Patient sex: M
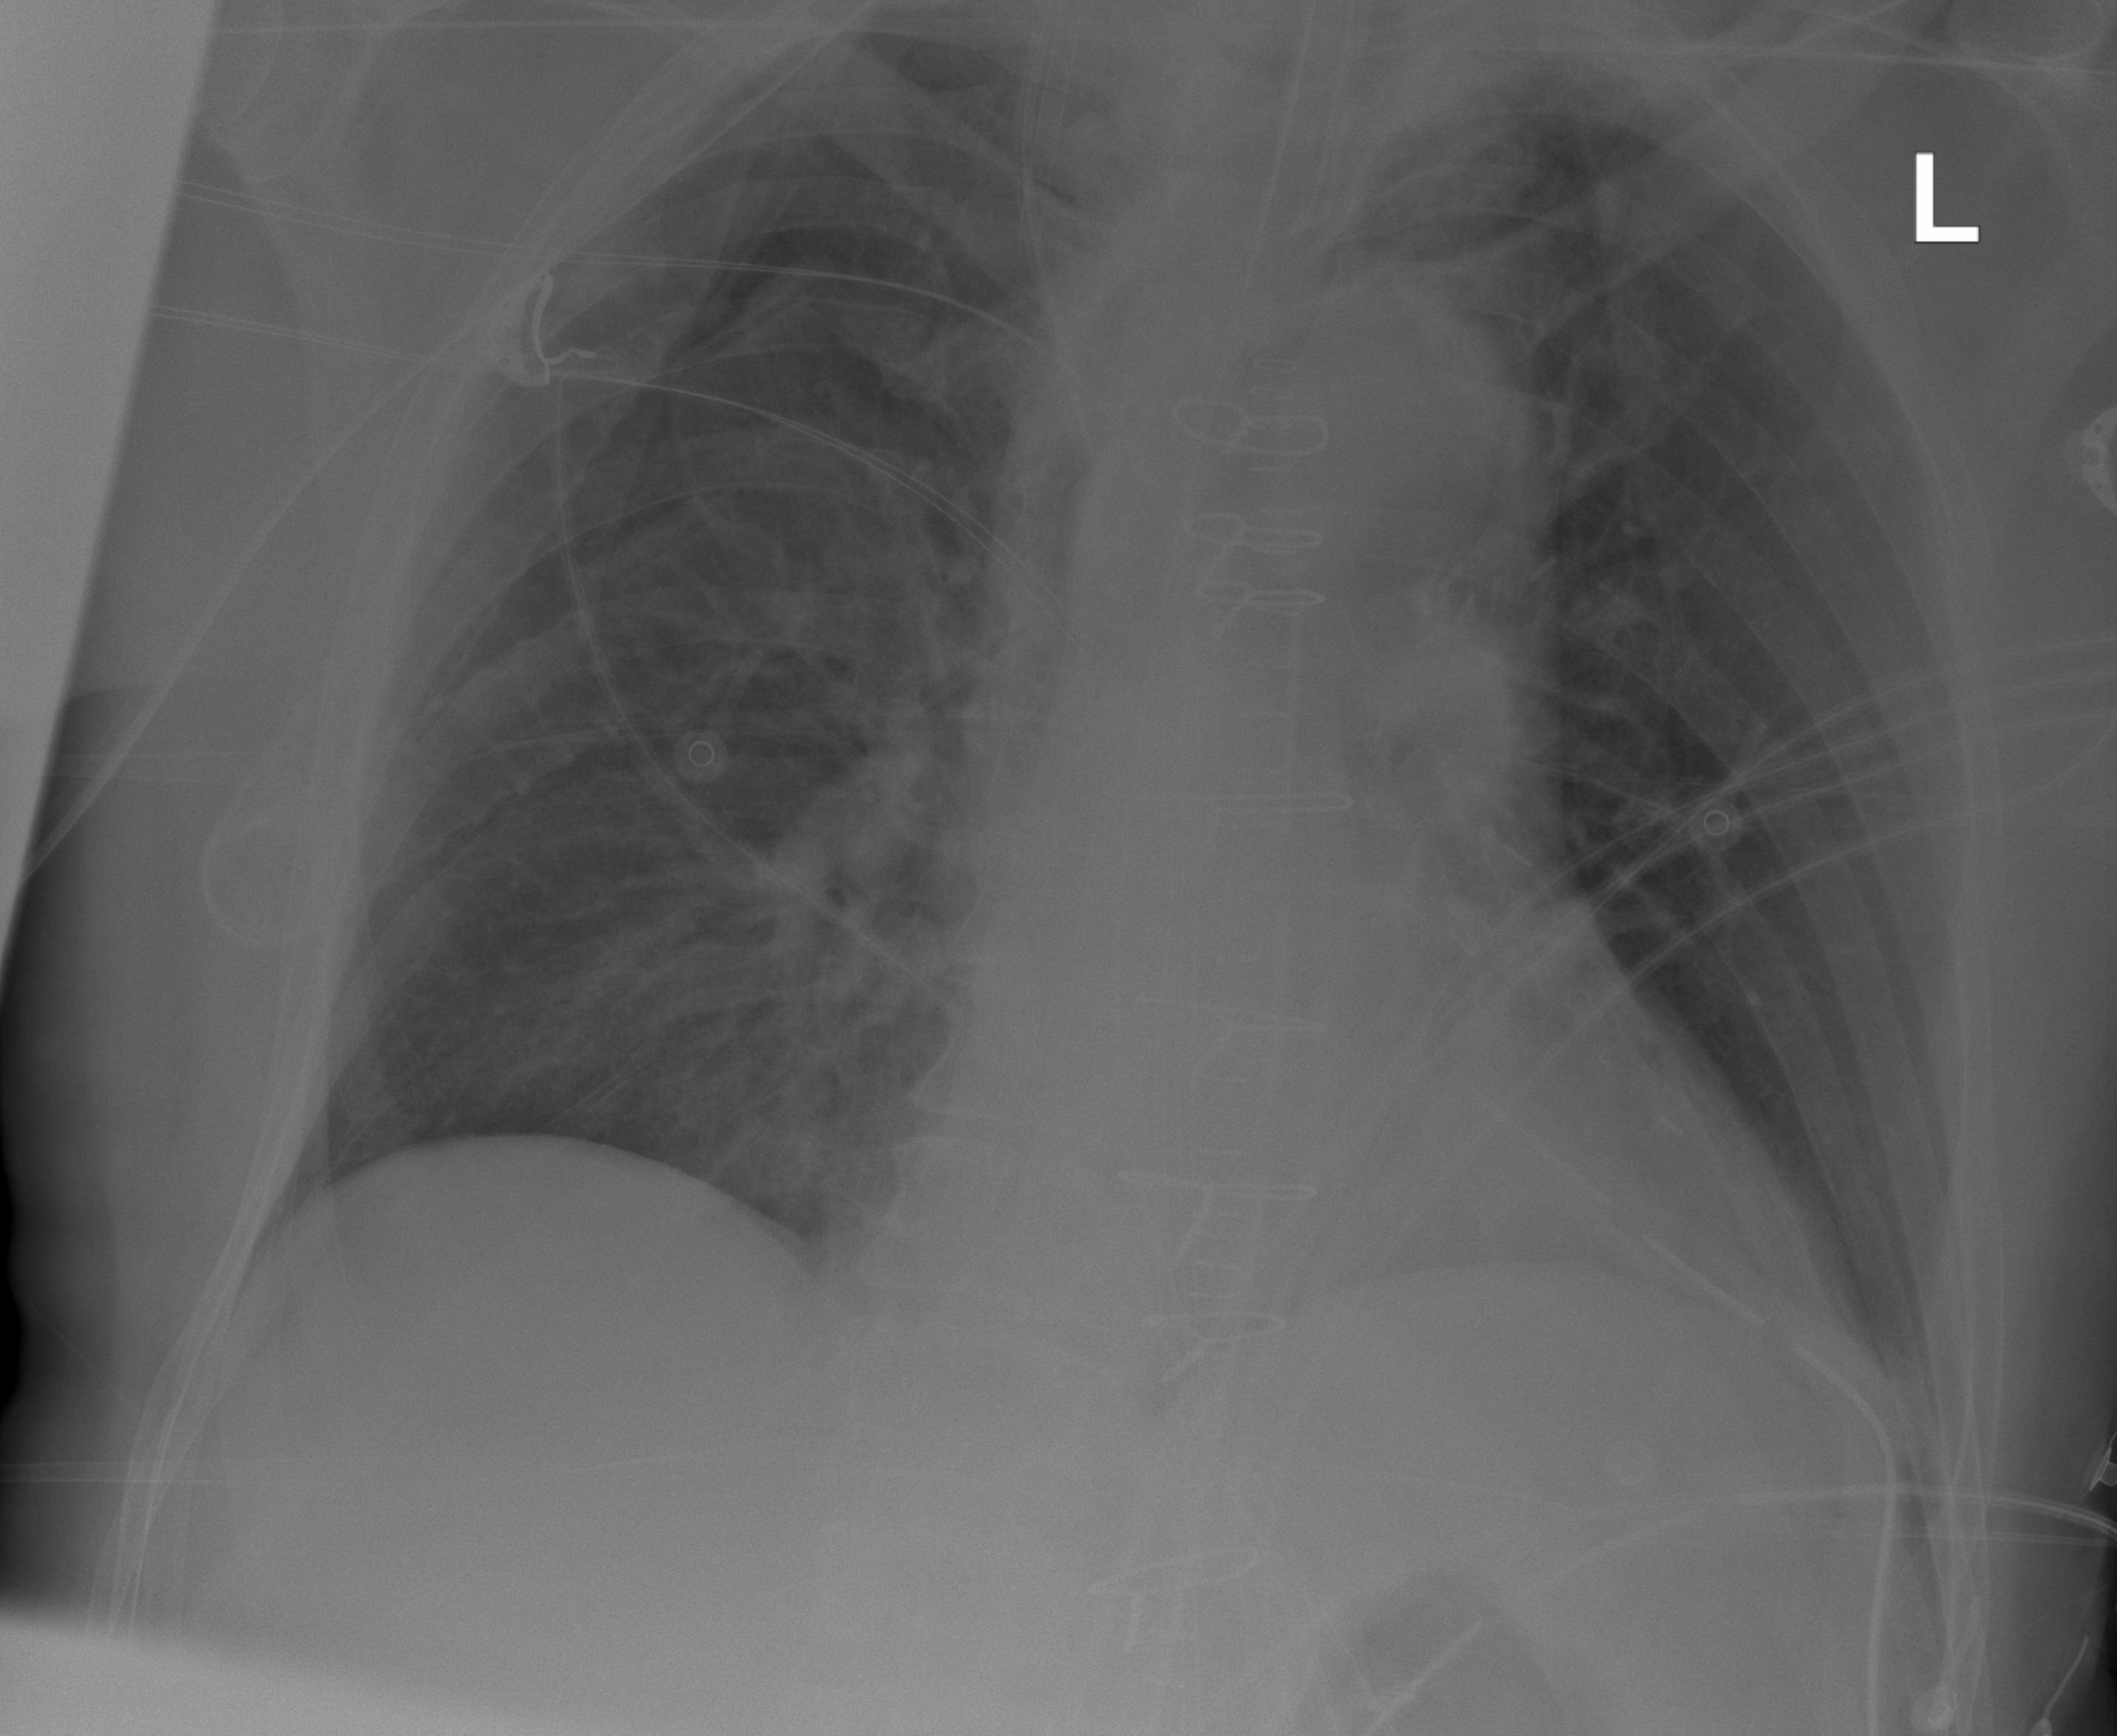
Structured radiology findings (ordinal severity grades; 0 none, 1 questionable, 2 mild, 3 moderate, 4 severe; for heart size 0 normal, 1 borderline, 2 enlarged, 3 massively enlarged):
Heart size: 1
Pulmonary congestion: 0
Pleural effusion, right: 0
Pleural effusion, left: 0
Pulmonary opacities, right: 0
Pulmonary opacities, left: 0
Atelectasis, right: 0
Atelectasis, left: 2